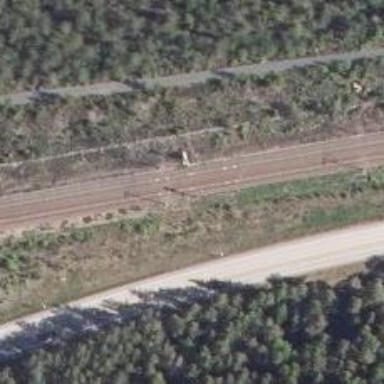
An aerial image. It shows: Railway signal.